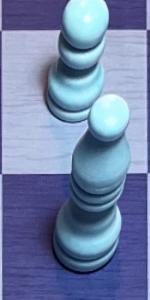
Label: Bishop_White